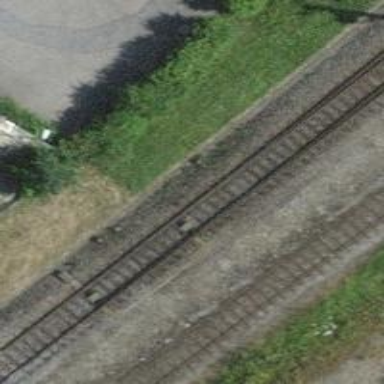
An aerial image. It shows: Railway switch.